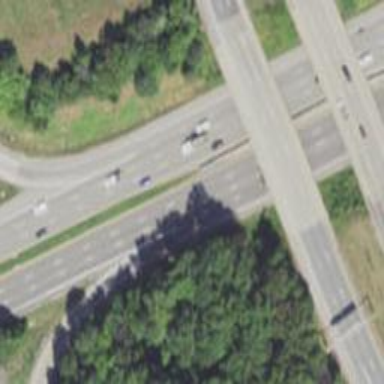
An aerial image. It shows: Asphalt trunk highway classified as expressway.